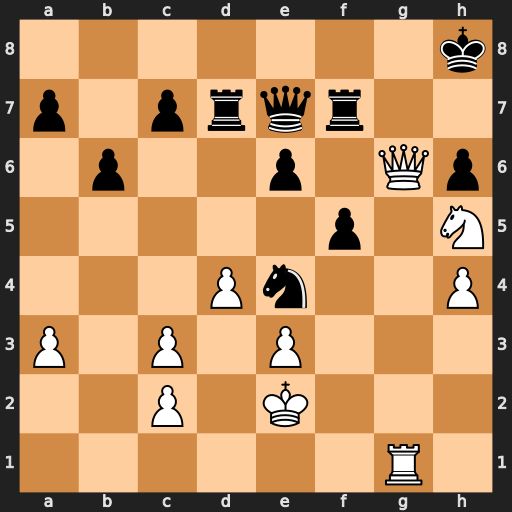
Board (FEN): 7k/p1prqr2/1p2p1Qp/5p1N/3Pn2P/P1P1P3/2P1K3/6R1
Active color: w
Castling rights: -
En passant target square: -
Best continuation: Qg8#